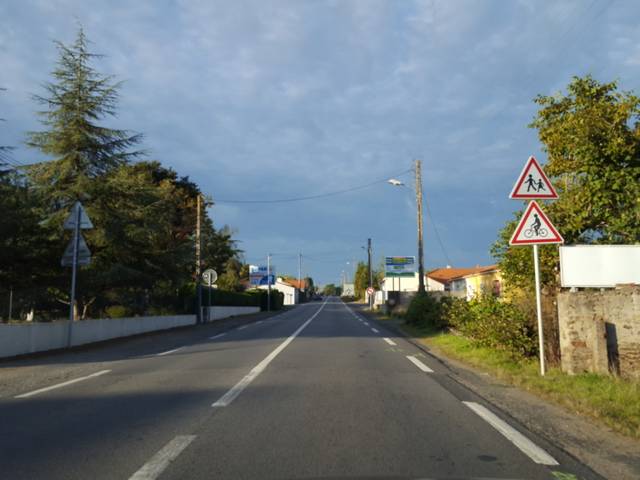
Region: France
Coordinates: 47.196, -1.459